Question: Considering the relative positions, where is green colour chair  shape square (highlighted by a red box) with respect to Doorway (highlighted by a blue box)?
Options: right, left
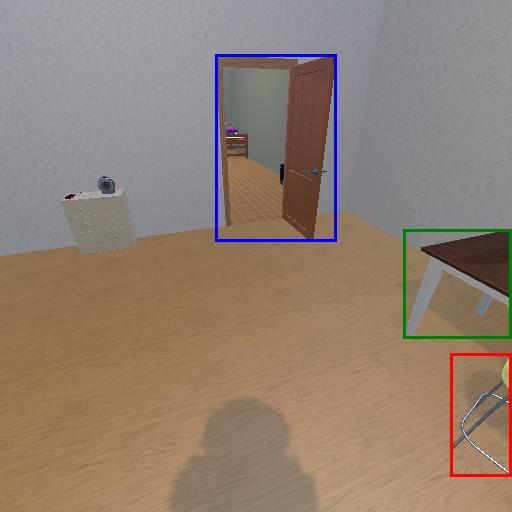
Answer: right